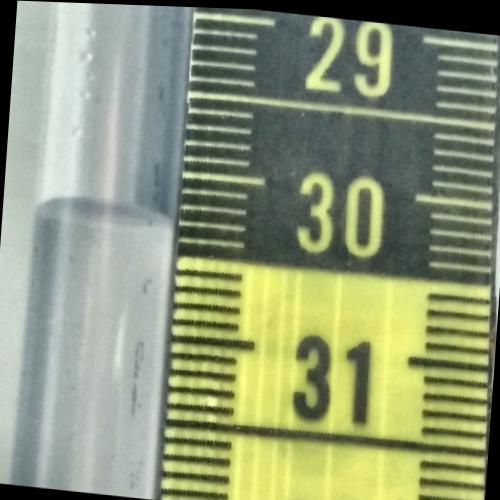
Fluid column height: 30.3 cm